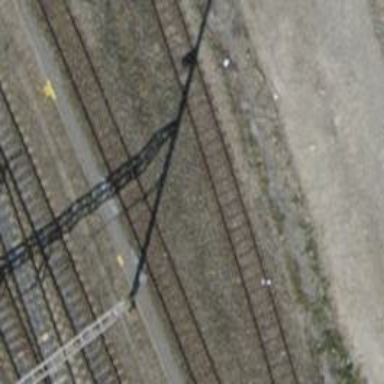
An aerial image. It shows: Railway siding with rails.